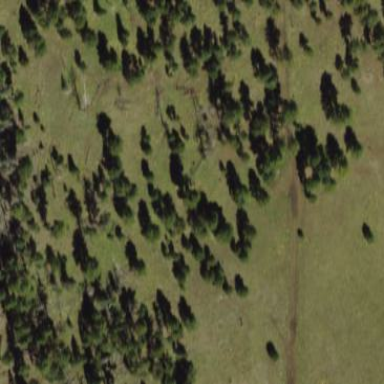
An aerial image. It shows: Woodland with evergreen needle-leaved trees.